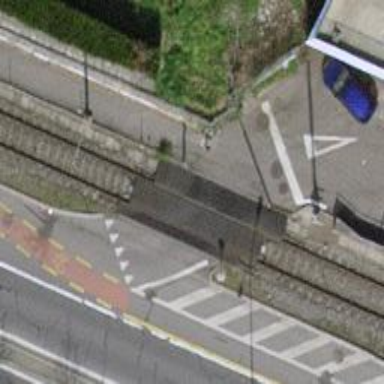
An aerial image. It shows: Full barrier level crossing along the railway.